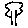
Label: tree